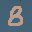
Label: 8